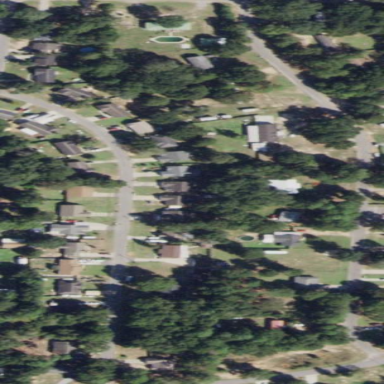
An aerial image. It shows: This residential area consists of single-family homes.